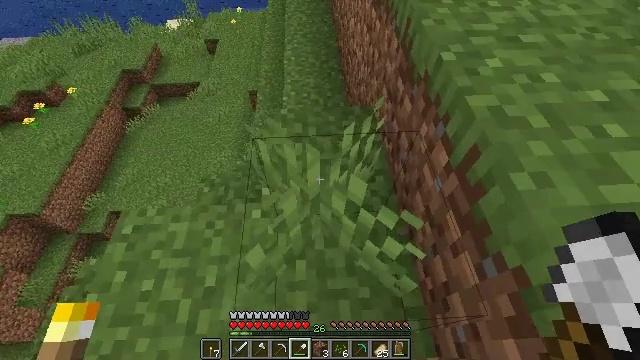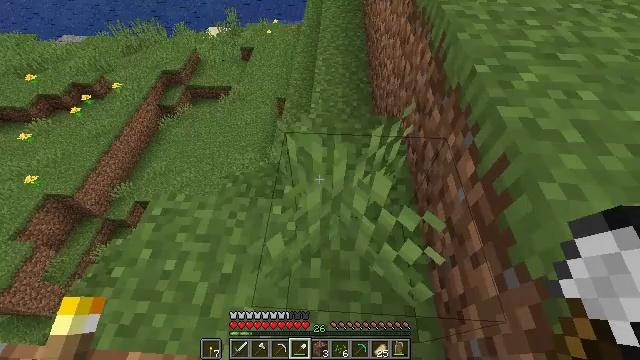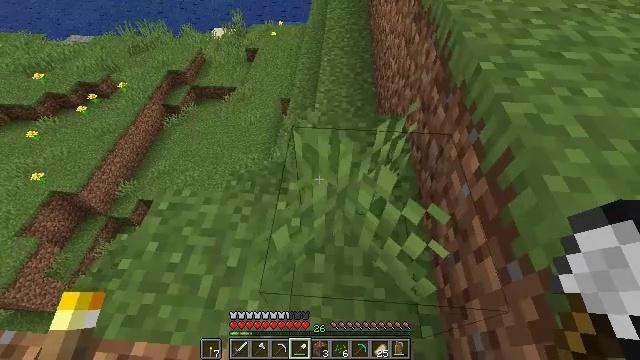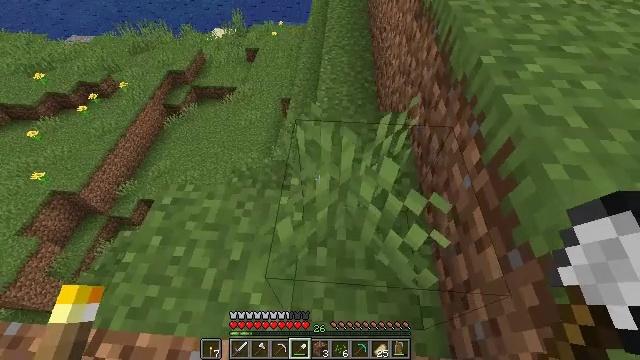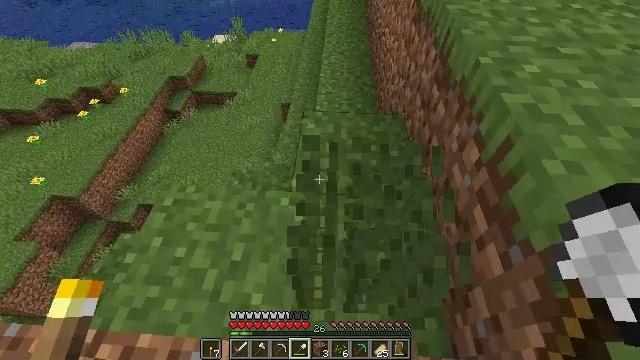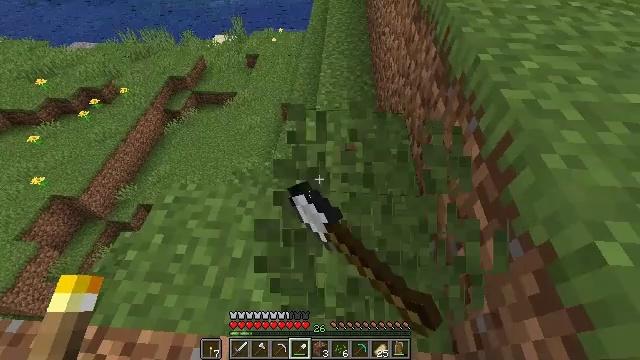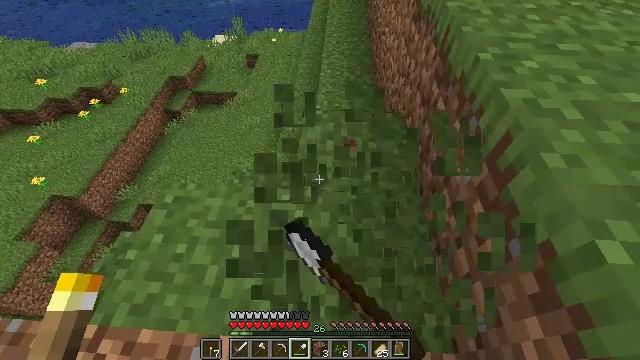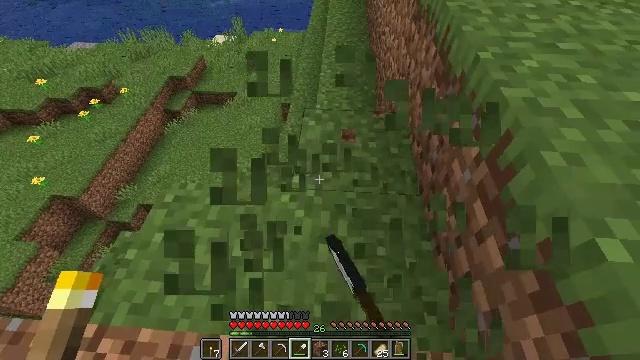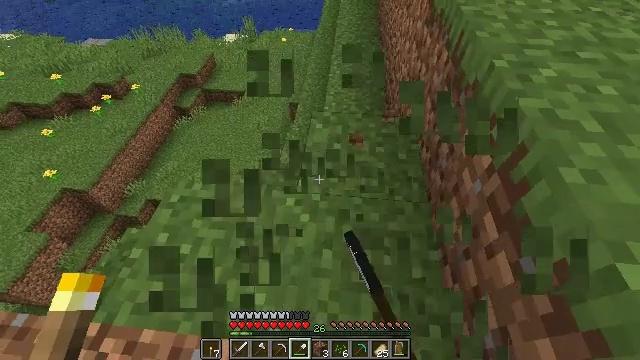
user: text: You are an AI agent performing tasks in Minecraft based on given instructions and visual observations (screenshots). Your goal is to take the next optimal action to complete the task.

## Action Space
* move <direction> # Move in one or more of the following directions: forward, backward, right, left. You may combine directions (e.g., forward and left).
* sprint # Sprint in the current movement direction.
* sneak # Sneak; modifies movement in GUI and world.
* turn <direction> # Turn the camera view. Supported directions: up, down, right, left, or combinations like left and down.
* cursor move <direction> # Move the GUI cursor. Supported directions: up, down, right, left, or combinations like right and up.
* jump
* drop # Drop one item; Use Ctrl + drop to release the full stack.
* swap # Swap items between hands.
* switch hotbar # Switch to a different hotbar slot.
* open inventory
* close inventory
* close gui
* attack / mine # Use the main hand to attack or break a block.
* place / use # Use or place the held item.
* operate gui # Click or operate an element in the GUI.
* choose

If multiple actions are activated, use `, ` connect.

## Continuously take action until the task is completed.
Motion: motion action
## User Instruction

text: Collect the grass from the surface.
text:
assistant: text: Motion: turn left and up
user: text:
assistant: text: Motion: no_op
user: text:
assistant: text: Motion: no_op
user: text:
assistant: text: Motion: turn up, attack / mine
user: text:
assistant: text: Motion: attack / mine
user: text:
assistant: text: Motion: attack / mine
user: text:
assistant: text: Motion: no_op
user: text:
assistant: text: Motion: move forward, turn left
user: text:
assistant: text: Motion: no_op